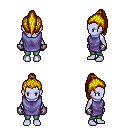
a pixel art fantasy rpg character, female body template, dark elf, purple skin, chain tabard jacket, teal pants, blonde long topknot hairstyle, metal gloves, four views (front, back, left, right), 2x2 character sprite sheet, small pixel art, hard edges, no anti-aliasing